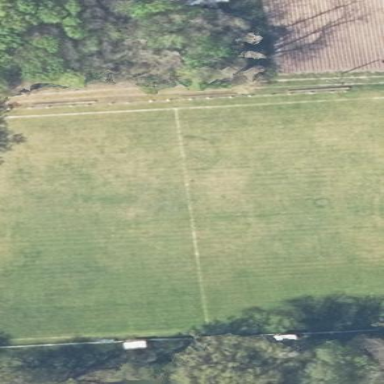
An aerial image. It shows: Soccer pitch for leisureland activities.